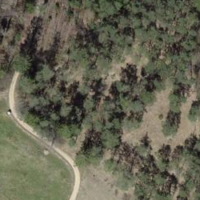
EUNIS habitat code: 41
Species observed at this site:
Pholidoptera griseoaptera
Cephalanthera rubra
Ophrys insectifera
Dactylorhiza maculata
Melittis melissophyllum
Cephalanthera longifolia
Platanthera bifolia
Phaneroptera falcata
Juniperus communis
Cypripedium calceolus
Ruspolia nitidula
Neottia ovata
Succisa pratensis
Epipactis atrorubens
Melanargia galathea
Melitaea didyma
Plantago media
Anthericum ramosum
Epipactis palustris